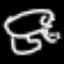
Label: frog